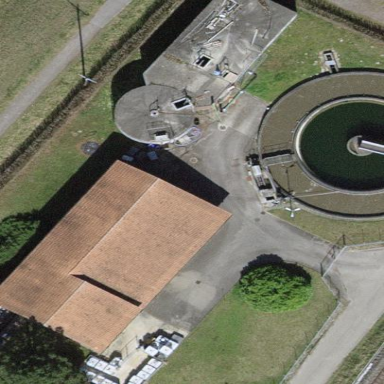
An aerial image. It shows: View of wastewater plant.